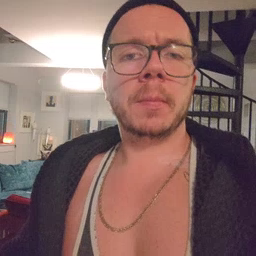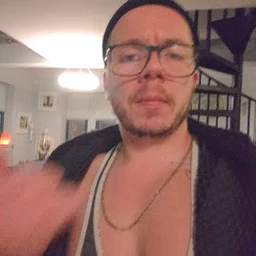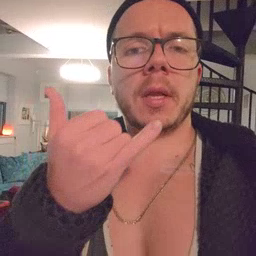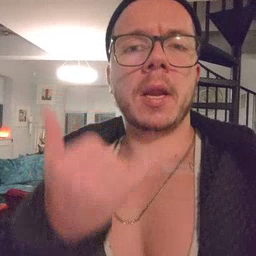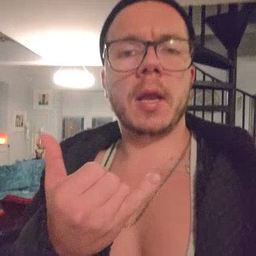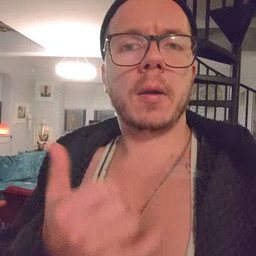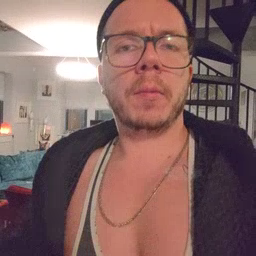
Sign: now